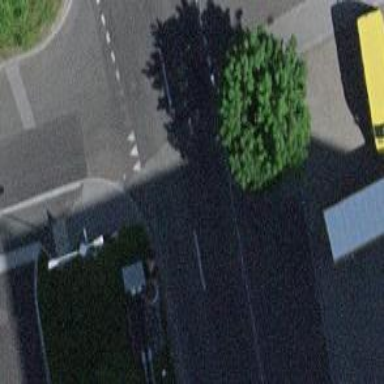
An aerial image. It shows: Bus stop with platform for public transport.